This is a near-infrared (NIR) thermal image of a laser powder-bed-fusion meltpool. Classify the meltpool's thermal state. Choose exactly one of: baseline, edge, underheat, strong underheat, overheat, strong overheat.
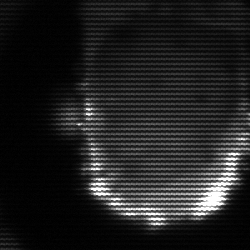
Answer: baseline